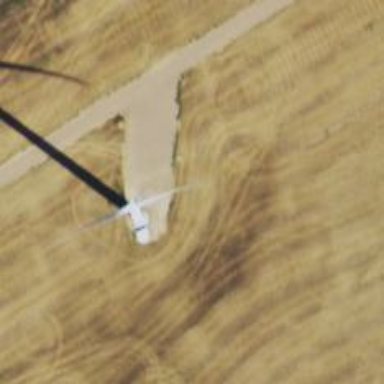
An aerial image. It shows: Wind generator with horizontal axis. The generator is wind turbine.